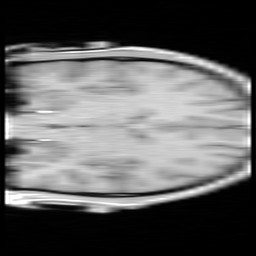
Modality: FLASH
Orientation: coronal
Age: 19
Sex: female
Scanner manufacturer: siemens
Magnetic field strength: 3 T
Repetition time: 0.245 s
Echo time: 0.0026 s